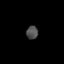
Tissue: skin
Cell type: Others
Senescence score: 0.7286
Nuclear area (px): 154
Mean DAPI intensity: 77.221